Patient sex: M
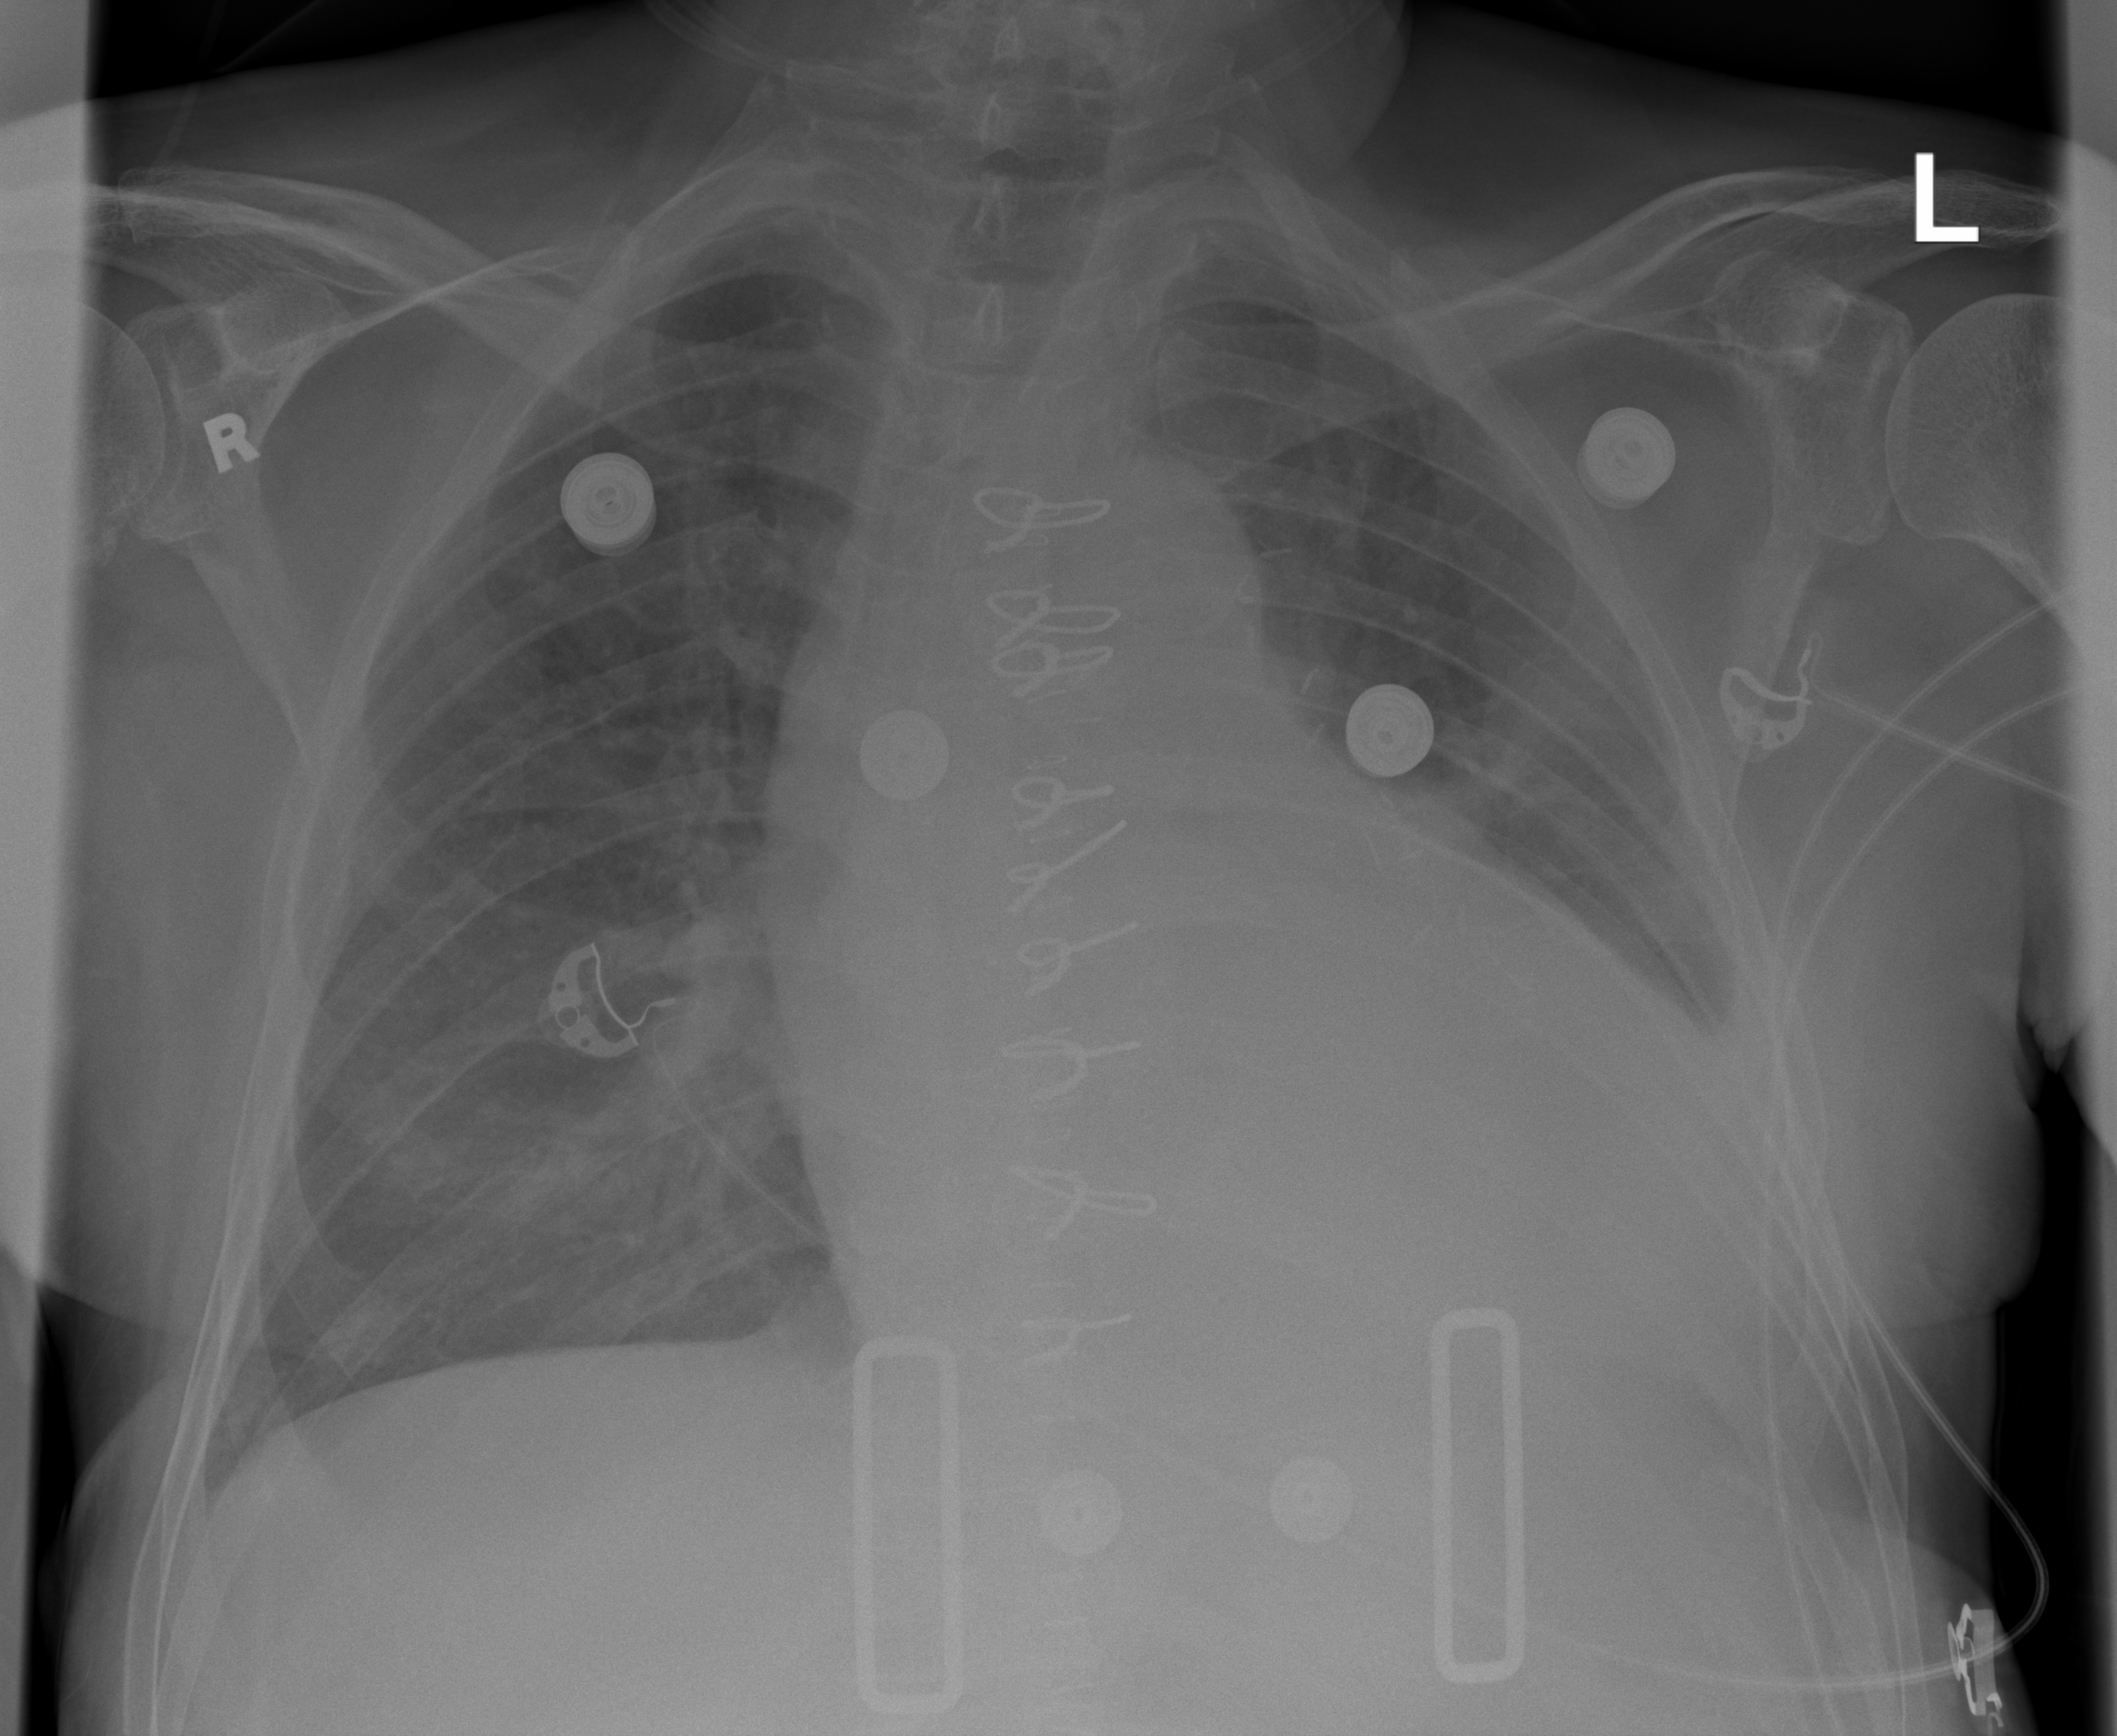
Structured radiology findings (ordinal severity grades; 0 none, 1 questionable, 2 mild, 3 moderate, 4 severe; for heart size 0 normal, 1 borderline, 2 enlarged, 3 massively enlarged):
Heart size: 2
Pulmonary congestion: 2
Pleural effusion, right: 0
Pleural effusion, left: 2
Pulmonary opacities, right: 2
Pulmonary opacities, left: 0
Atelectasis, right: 2
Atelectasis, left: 2